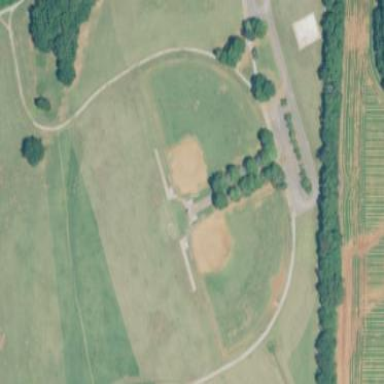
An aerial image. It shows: Baseball pitch for leisure land.